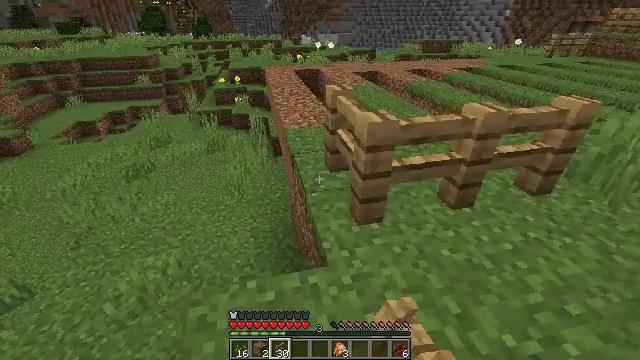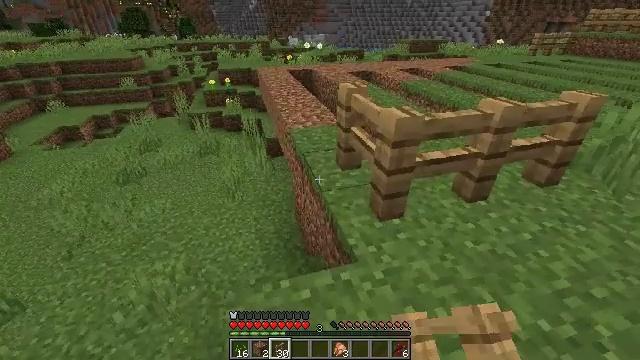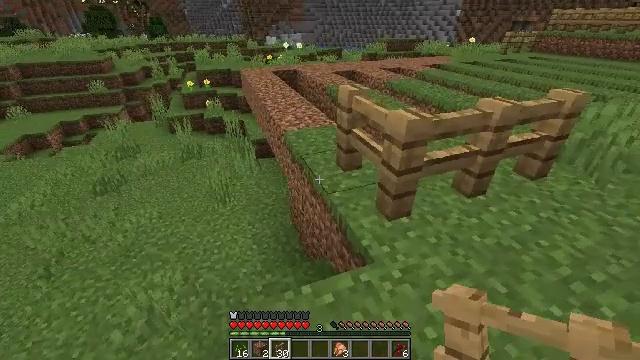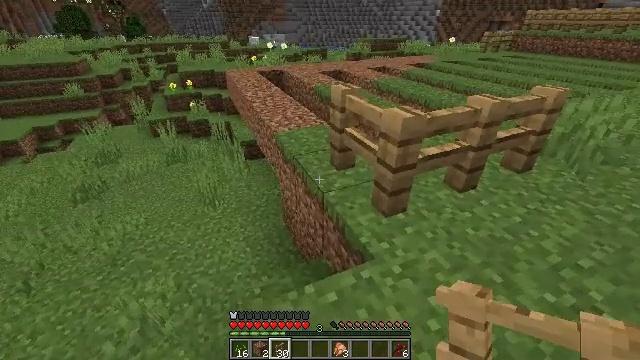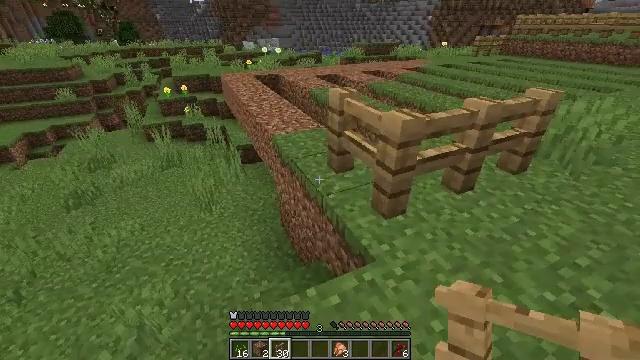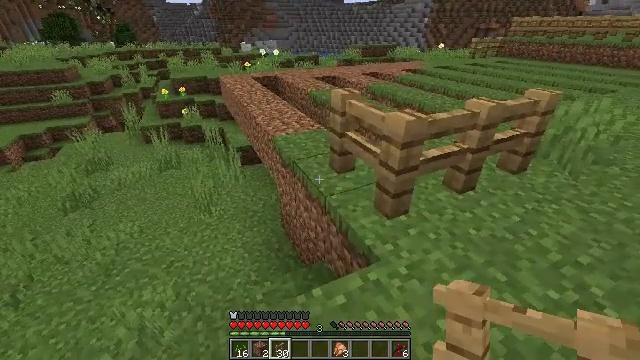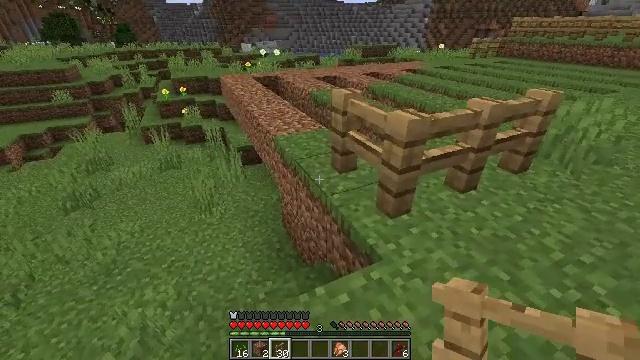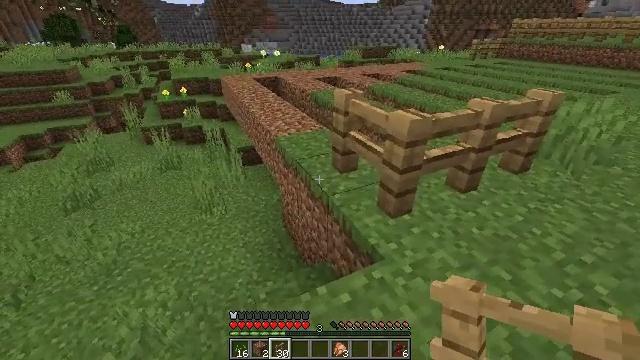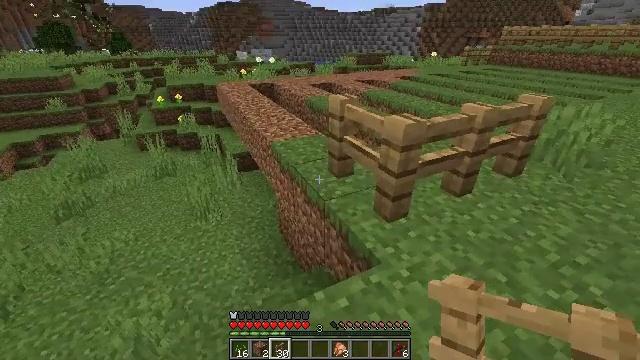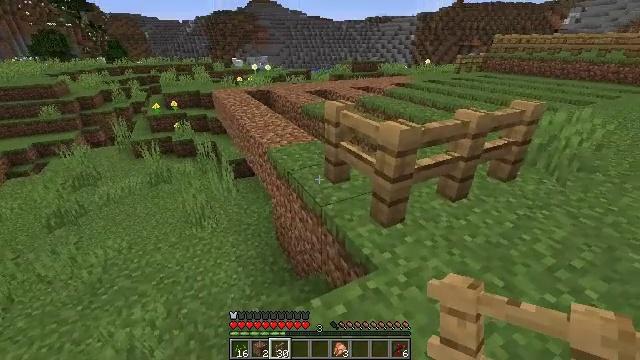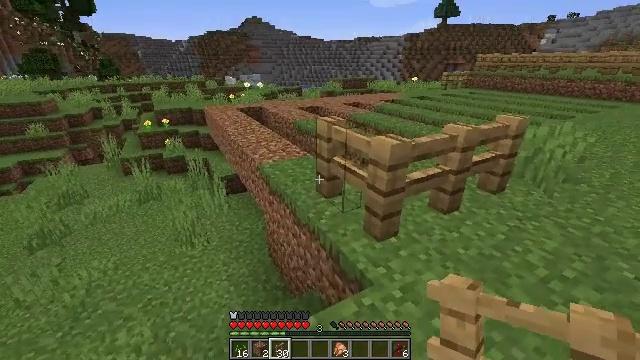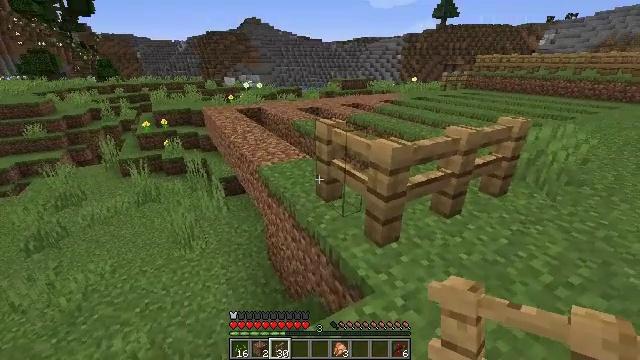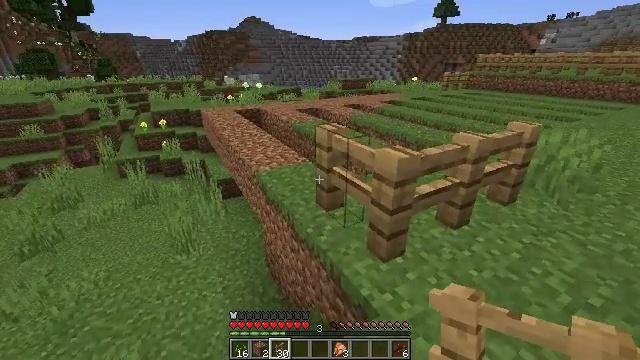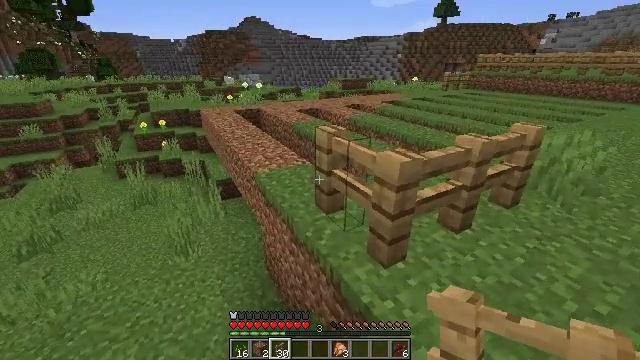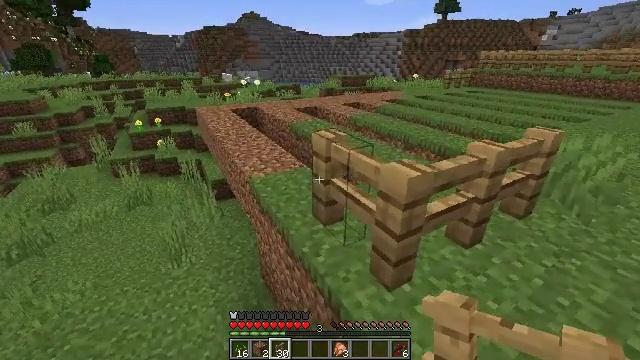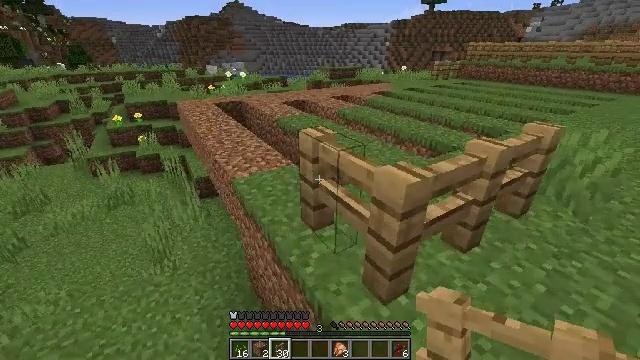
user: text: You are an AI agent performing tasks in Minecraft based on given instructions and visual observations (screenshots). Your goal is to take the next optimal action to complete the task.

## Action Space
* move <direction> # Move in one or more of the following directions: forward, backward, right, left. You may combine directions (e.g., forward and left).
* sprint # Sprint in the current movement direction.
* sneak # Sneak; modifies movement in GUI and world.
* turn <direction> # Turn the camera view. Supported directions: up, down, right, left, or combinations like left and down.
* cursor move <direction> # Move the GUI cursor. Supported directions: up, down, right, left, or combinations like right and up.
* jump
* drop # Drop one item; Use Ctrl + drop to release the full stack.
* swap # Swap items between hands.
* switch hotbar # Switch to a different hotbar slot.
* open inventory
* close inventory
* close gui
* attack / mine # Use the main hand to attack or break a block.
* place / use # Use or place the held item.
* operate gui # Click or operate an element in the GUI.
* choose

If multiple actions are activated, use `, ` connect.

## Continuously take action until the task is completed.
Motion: motion action
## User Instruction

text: Remove the oak fence from its place.
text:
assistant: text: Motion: move left, turn right
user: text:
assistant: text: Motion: move left, turn right
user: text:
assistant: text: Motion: turn right
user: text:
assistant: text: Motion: turn right
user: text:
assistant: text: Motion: no_op
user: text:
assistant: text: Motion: no_op
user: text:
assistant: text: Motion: no_op
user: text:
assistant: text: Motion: turn right and up
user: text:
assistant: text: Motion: turn up
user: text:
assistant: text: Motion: turn right and up
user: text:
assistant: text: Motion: move forward
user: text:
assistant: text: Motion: move forward
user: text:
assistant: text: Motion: move forward
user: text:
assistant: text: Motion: move forward
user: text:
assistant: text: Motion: move forward, turn right and down
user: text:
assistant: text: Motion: move forward
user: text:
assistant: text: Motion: move forward
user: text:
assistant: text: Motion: move forward, attack / mine
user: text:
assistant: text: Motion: attack / mine
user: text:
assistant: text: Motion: attack / mine
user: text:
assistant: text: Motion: attack / mine
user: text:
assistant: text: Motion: attack / mine
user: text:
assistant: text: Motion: attack / mine
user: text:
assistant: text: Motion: attack / mine
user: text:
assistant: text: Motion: attack / mine
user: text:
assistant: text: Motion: attack / mine
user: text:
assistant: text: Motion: attack / mine
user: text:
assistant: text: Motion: attack / mine
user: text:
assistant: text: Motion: attack / mine
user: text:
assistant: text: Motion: attack / mine